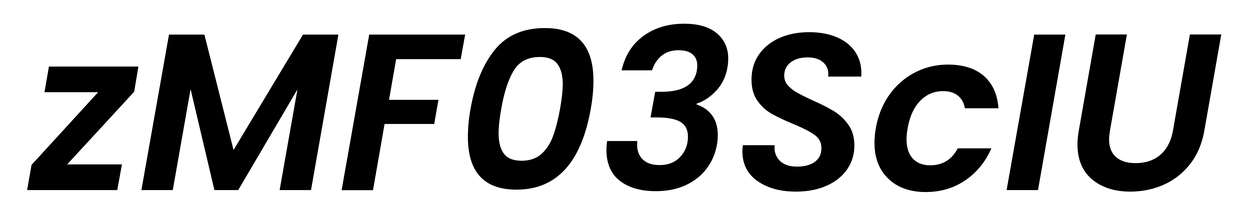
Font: Poppins-SemiBoldItalic